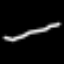
Label: line